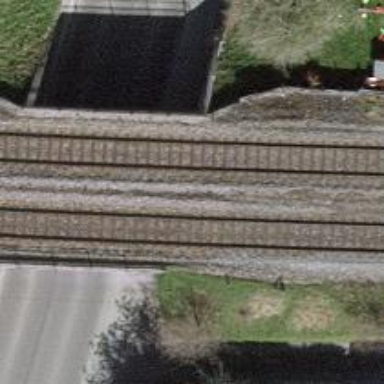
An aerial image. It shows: Bridge with electrified rail tracks and contact line.